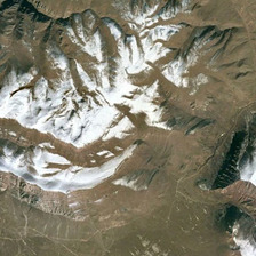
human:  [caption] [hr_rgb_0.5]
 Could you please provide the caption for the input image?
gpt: Some of the snow is covered in the snow.

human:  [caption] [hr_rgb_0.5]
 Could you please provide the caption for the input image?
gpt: Some white snow covers part of the Khaki mountain.

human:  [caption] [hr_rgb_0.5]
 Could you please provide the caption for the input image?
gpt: A part of a snow covered mountain.

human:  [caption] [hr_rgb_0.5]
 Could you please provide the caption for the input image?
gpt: Some snow covered part of Mount Kaki.

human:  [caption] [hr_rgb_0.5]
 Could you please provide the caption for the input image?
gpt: Snow covers part of Mount Khaki.